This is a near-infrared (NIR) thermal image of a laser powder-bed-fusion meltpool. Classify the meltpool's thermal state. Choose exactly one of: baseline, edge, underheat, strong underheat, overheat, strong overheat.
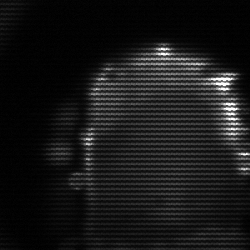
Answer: baseline